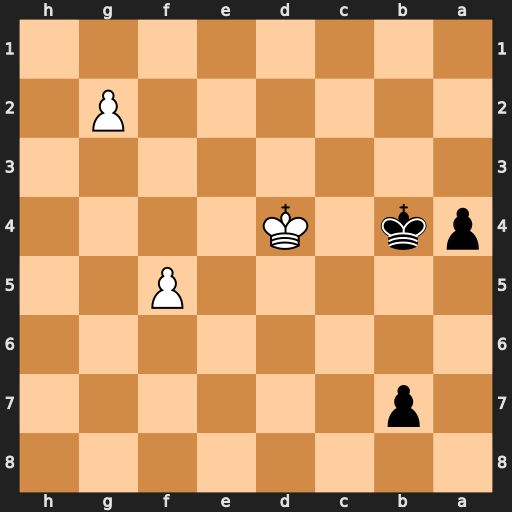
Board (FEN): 8/1p6/8/5P2/pk1K4/8/6P1/8
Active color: b
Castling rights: -
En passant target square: -
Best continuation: a3 Kd5 a2 f6 a1=Q